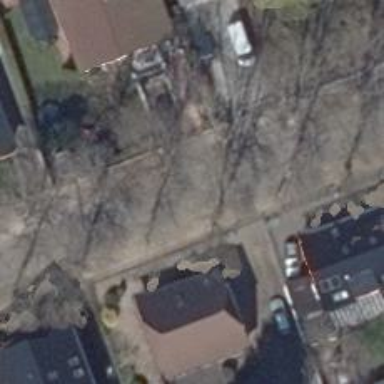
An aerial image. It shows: Residential road with sidewalks on both sides.